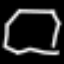
Label: octagon